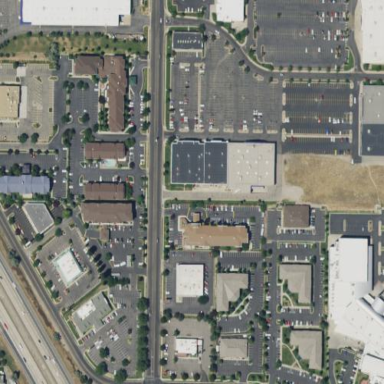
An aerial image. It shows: Retail area.